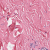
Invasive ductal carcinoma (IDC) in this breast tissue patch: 0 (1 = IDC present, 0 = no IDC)